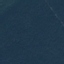
Label: Forest